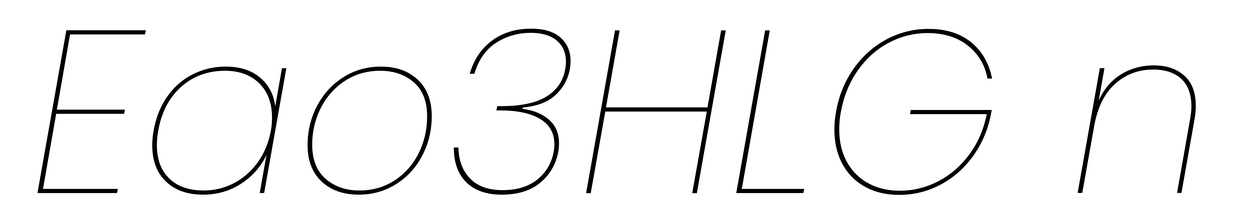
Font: Poppins-ThinItalic